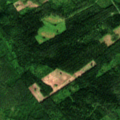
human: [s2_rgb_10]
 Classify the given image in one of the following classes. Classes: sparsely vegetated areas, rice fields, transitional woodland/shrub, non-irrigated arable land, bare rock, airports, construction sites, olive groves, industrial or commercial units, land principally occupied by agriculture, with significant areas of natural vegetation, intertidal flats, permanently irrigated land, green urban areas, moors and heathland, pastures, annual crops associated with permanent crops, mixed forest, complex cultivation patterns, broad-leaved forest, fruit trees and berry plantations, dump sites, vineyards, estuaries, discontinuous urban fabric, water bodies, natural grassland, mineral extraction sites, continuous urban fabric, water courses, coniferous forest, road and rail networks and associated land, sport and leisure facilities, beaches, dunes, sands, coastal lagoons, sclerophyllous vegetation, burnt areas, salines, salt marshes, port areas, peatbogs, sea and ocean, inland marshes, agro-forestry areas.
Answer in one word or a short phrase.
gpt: coniferous forest, mixed forest, transitional woodland/shrub